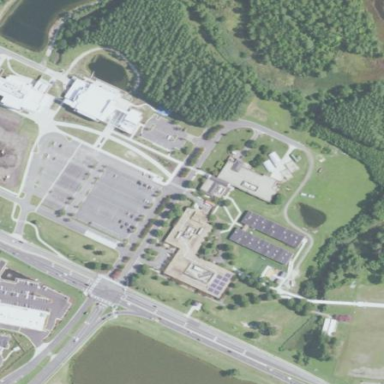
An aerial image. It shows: College.